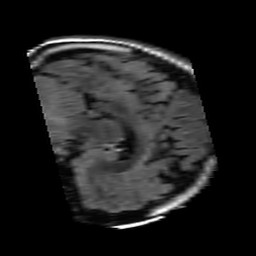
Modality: FLAIR
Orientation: sagittal
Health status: ill
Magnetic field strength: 3 T